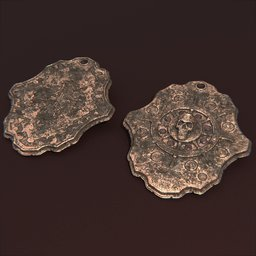
Label: decoration